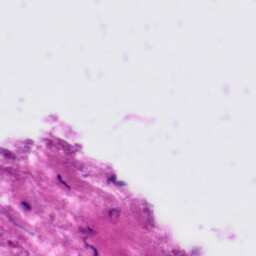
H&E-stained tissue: Tonsil